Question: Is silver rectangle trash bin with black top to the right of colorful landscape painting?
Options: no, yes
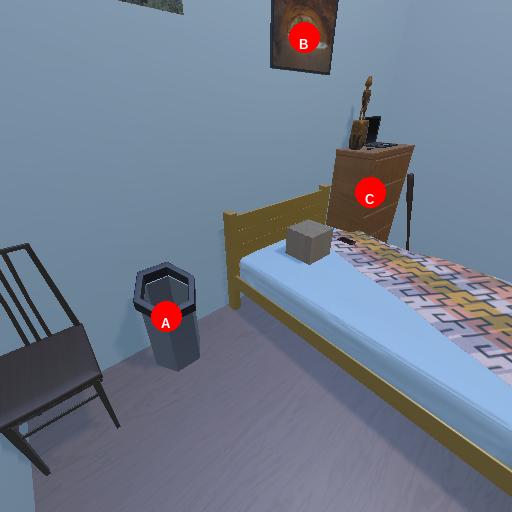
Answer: no